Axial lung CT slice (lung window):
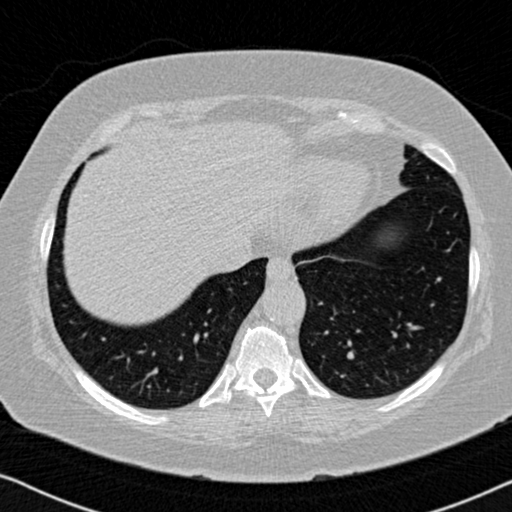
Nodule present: no